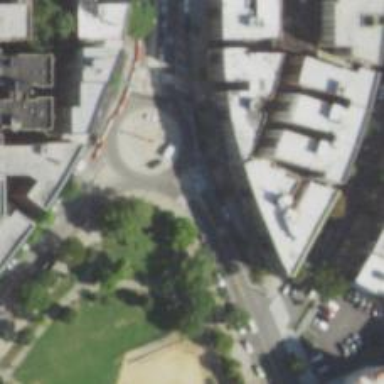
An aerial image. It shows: Footway that serves as traffic island.